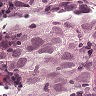
Metastatic tissue present: yes